Brain MRI, t2w sequence, axial 2D slice.
Patient: age 33, sex M, weight 90 kg, height 1.9 m
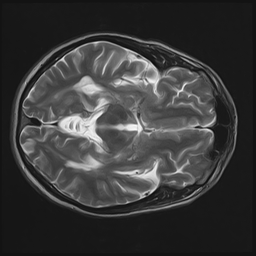